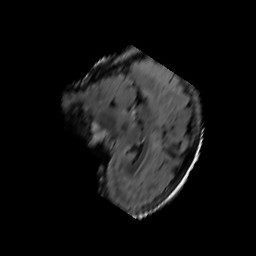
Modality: FLAIR
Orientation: sagittal
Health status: ill
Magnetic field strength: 3 T